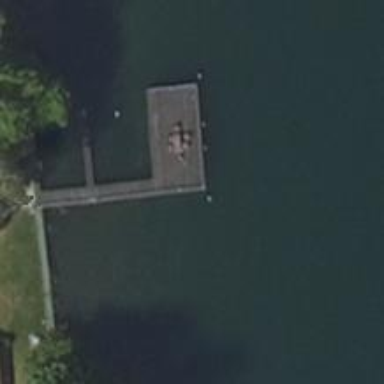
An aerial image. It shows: Man-made pier.